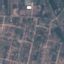
Land use / land cover class: Residential